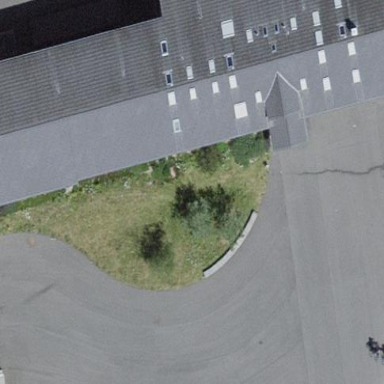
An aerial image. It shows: School building.